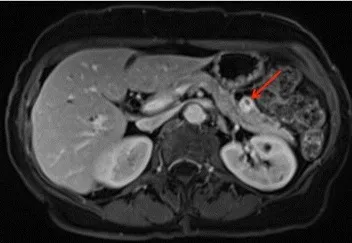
Axial venous phase MRI showing an enhancing 1.5 cm cystic mass consistent with pancreatic neuroendocrine tumor in the tail of the pancreas (red arrow).
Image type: radiology (mri)